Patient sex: M
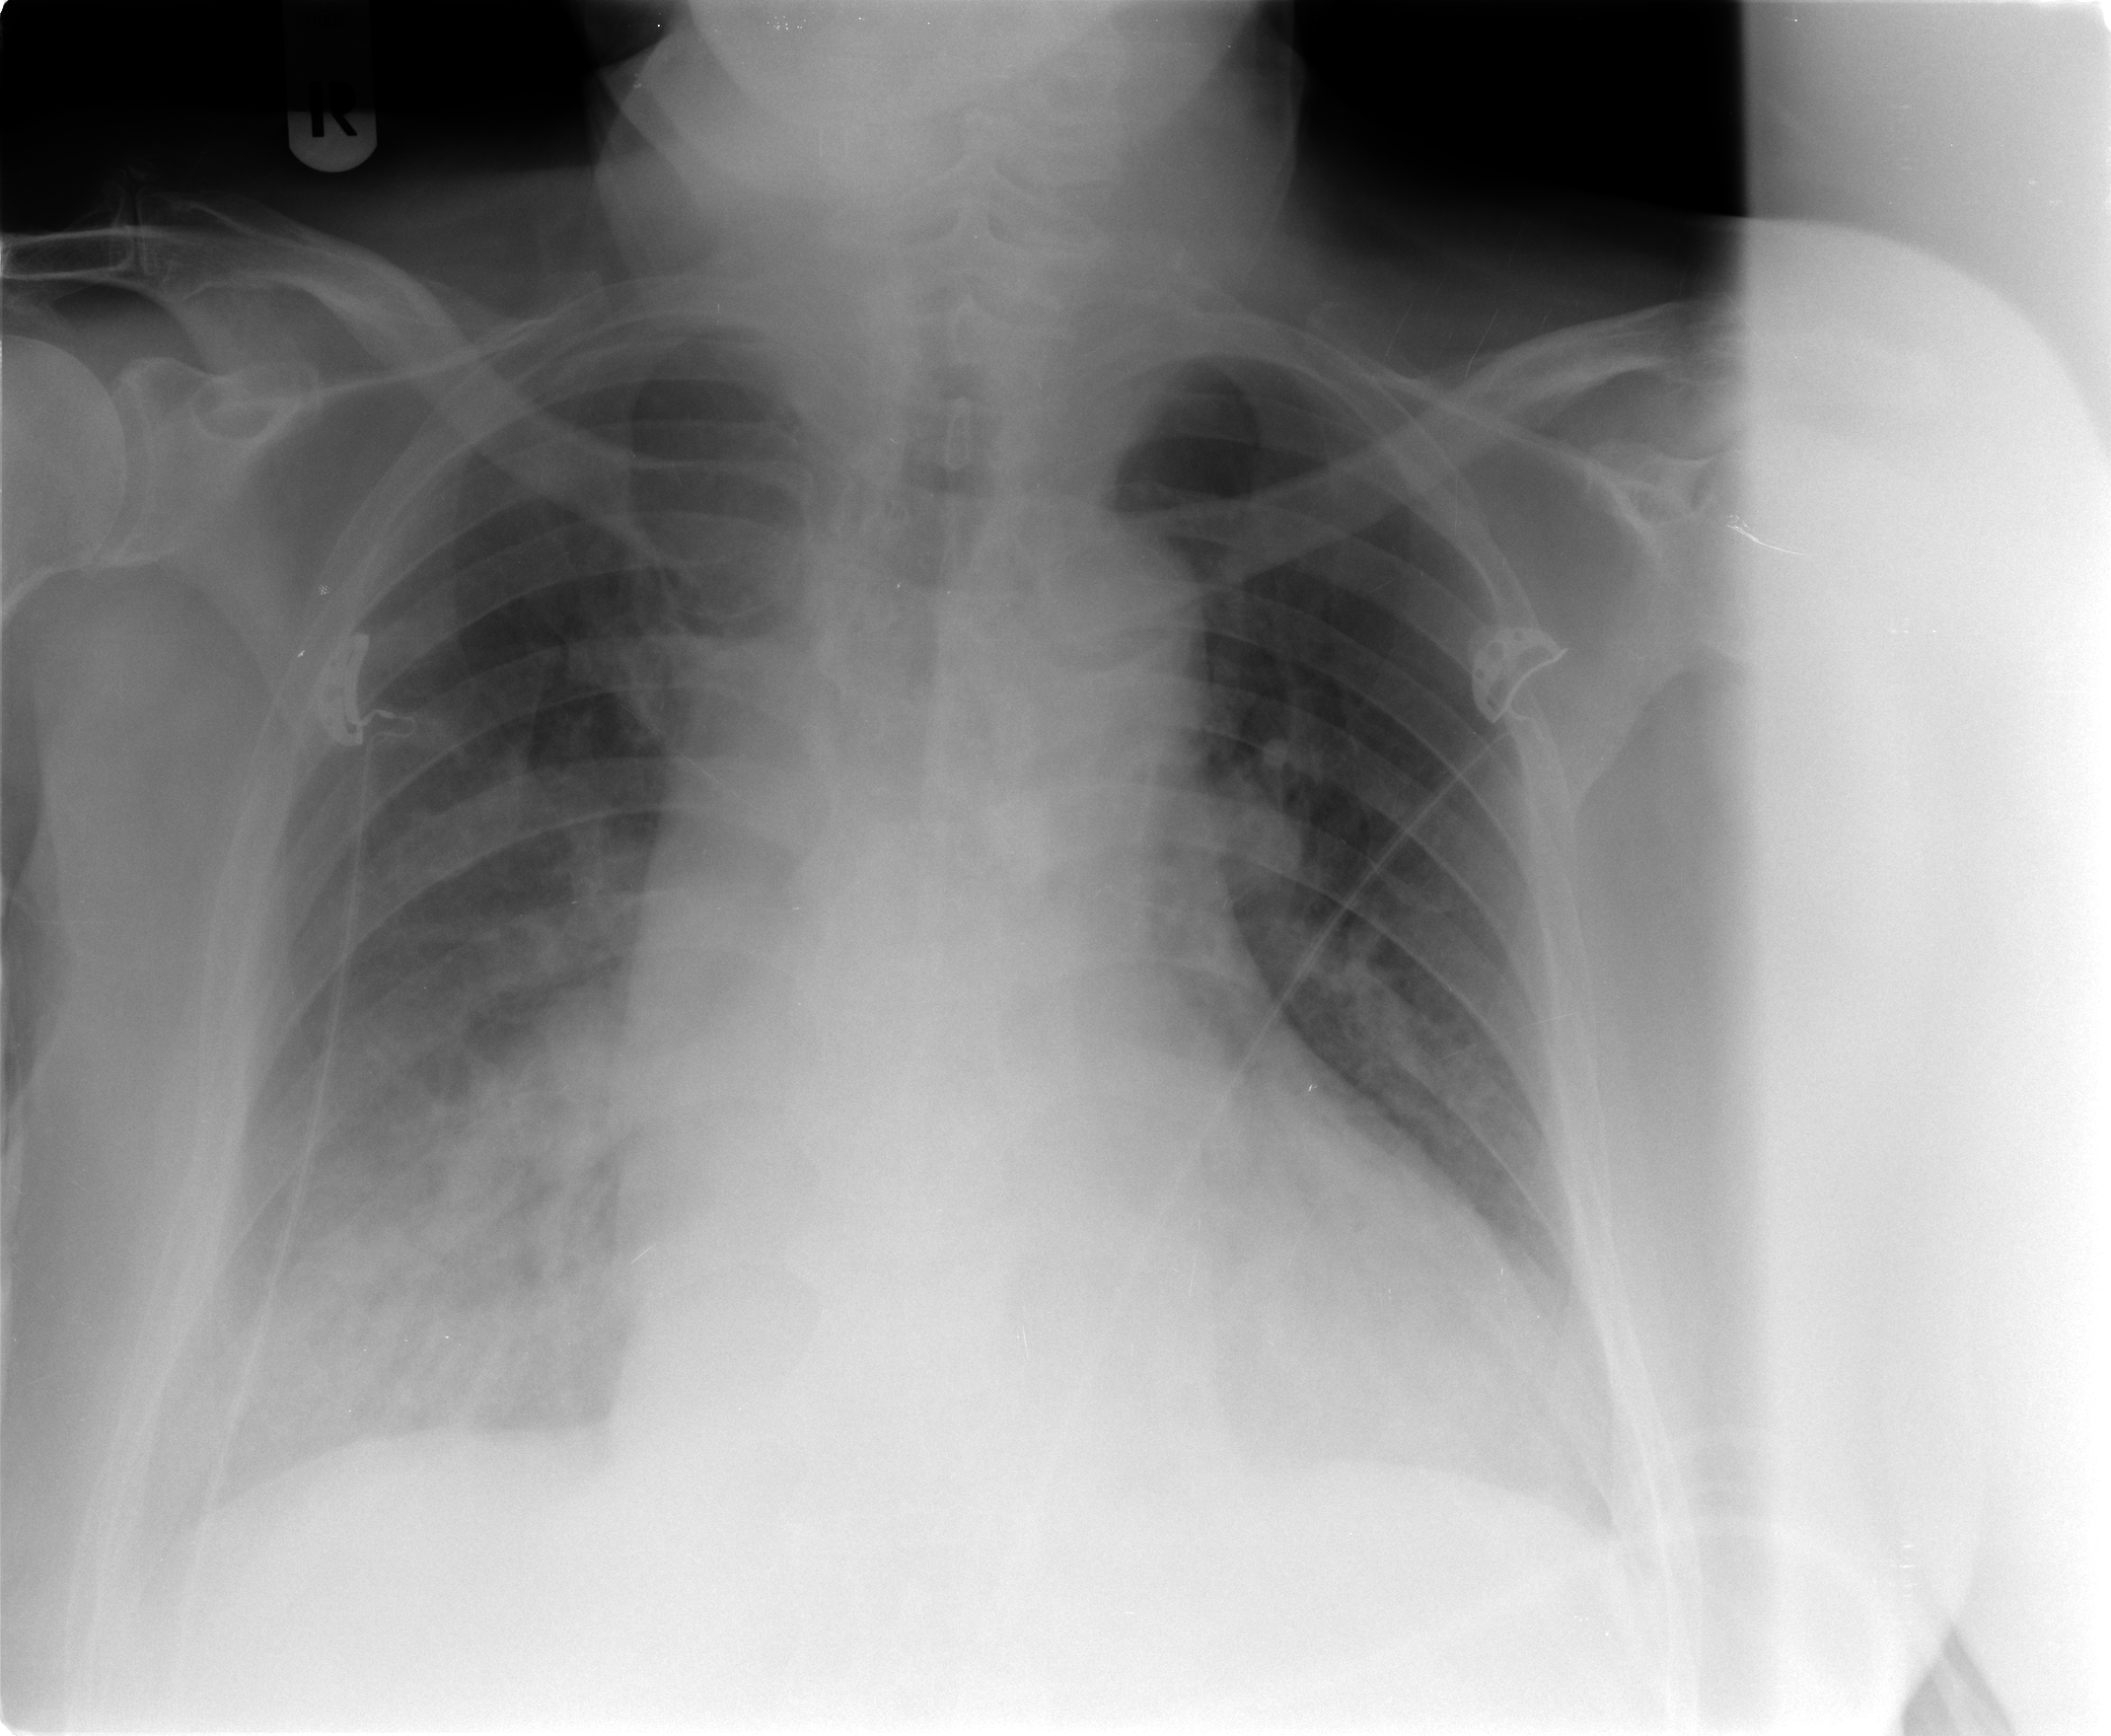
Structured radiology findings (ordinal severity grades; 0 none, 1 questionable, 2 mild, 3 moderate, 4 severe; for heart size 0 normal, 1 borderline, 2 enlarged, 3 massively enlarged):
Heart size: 2
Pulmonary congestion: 1
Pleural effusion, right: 1
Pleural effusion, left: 0
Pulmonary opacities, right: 3
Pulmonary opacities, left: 0
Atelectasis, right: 2
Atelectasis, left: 1